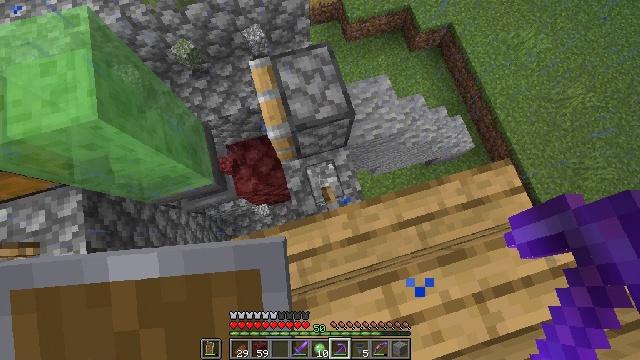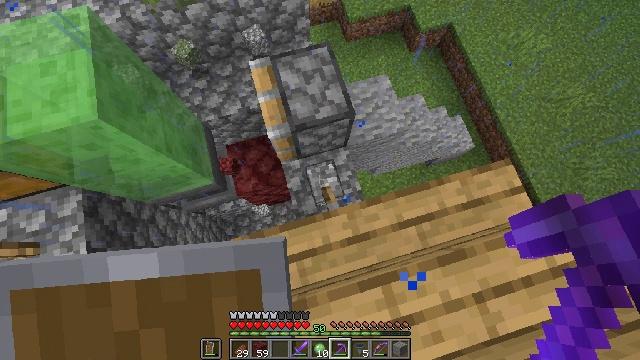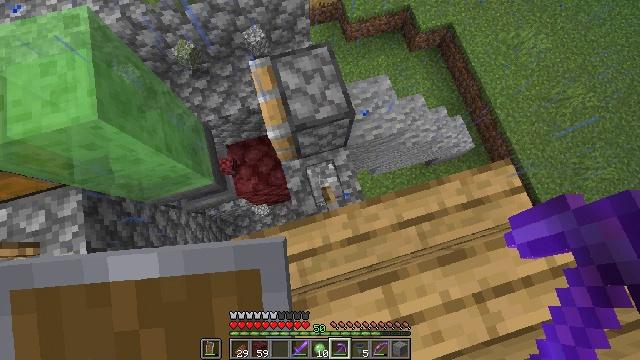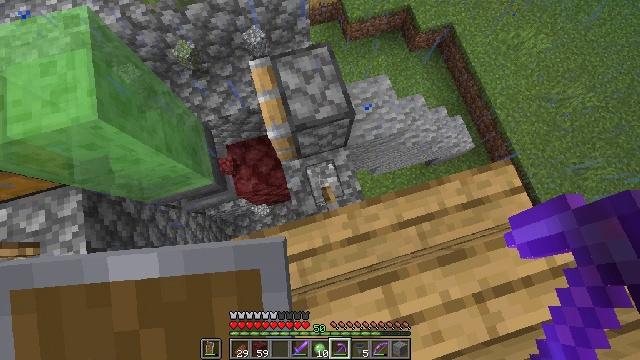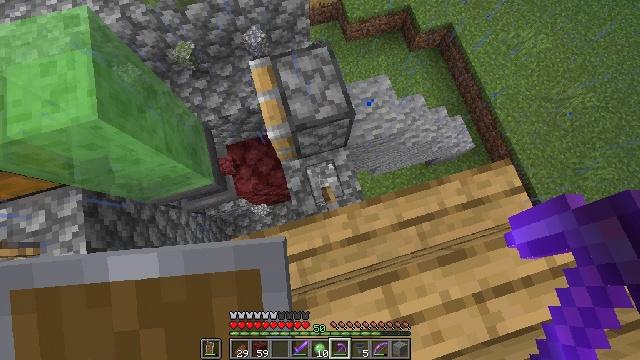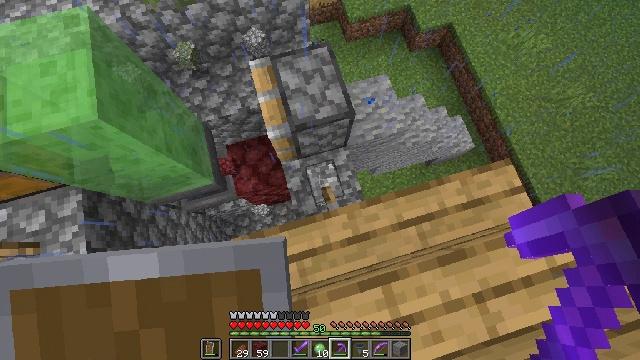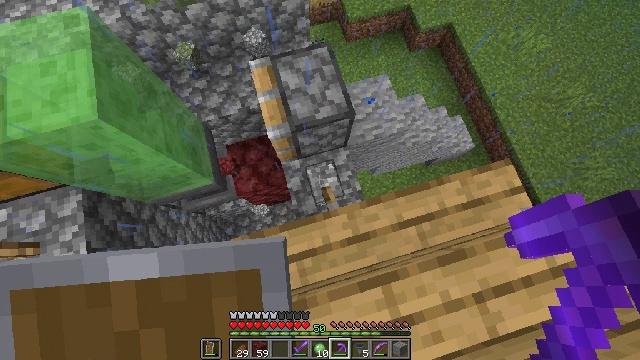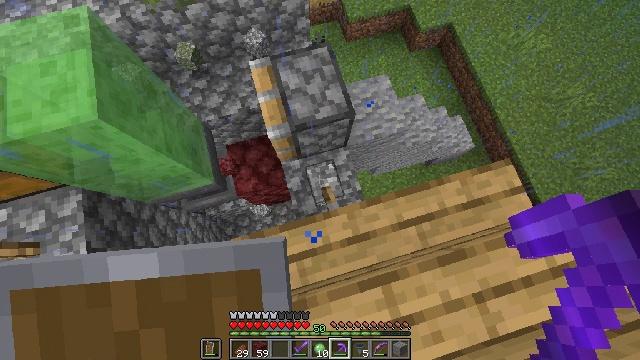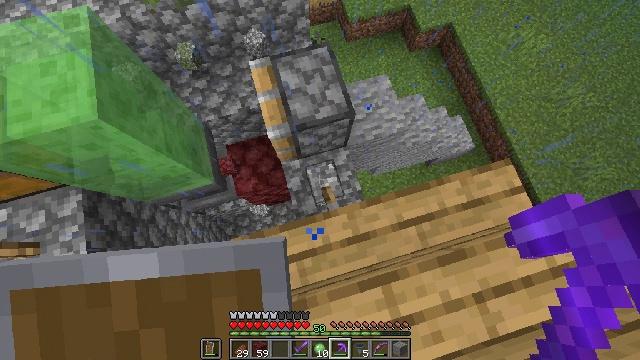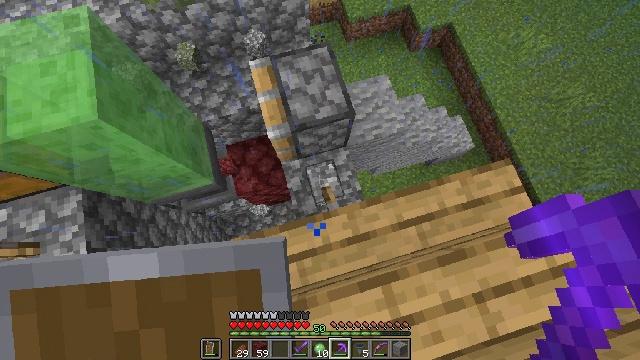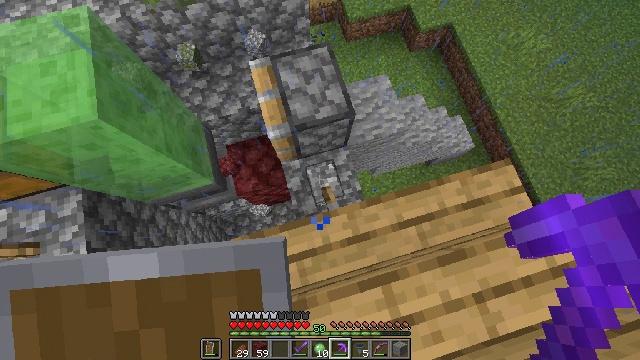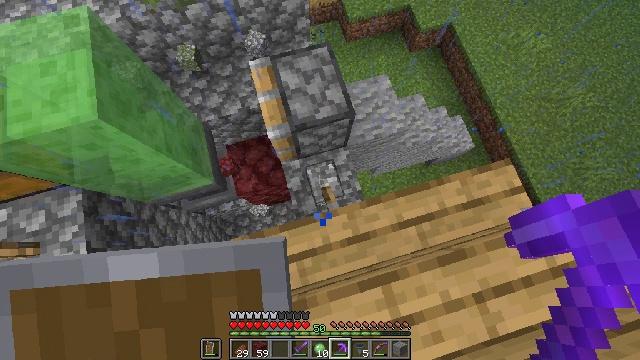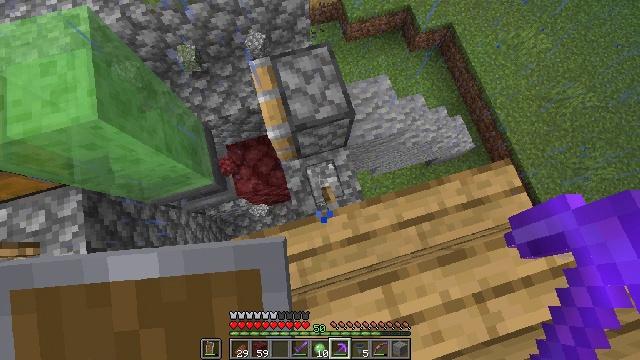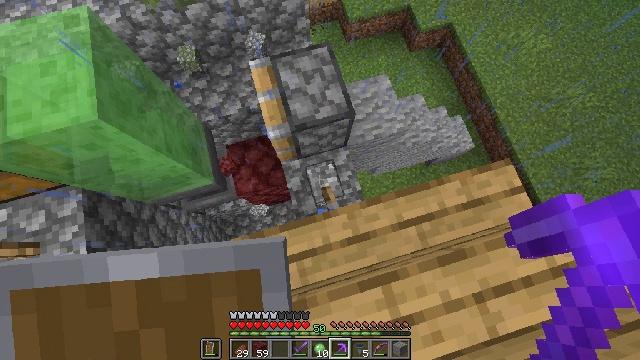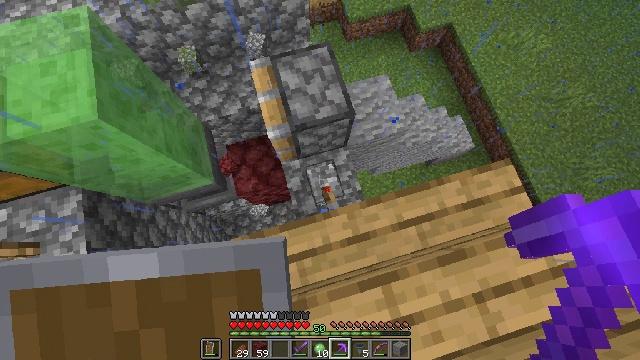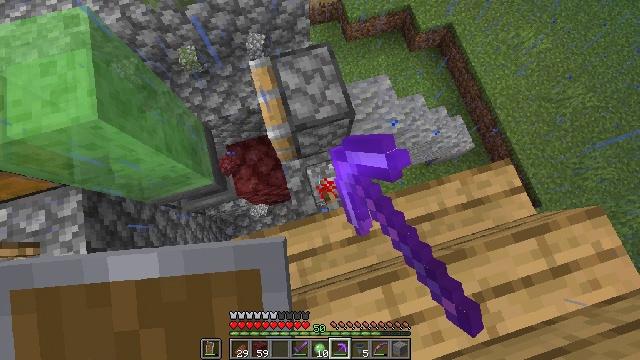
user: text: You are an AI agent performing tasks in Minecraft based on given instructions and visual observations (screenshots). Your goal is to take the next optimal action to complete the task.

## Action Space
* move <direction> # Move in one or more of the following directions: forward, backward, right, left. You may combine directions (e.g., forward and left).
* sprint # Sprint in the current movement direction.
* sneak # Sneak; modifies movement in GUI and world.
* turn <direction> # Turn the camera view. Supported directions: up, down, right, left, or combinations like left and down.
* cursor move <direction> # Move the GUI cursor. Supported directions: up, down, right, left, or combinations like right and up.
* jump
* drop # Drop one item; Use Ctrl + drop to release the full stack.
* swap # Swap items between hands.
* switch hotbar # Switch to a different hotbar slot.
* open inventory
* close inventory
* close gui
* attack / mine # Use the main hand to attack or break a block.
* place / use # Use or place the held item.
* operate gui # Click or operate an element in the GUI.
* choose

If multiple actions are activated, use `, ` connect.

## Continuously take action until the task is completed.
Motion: motion action
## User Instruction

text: Left-click on the lever to pick it up.
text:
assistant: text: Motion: no_op
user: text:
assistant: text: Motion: no_op
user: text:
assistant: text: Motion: no_op
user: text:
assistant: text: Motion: no_op
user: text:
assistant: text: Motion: no_op
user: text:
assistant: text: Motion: no_op
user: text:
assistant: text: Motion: no_op
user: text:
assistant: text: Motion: no_op
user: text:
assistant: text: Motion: no_op
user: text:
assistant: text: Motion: no_op
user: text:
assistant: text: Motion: no_op
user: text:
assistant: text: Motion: no_op
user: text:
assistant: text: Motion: no_op
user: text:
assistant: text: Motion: use / place
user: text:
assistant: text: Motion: use / place
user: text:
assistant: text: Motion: use / place
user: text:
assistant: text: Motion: no_op
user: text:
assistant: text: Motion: no_op
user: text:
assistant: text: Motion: no_op
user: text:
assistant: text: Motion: no_op
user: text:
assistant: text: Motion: no_op
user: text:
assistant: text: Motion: no_op
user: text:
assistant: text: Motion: no_op
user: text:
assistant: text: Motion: no_op
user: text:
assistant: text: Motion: no_op
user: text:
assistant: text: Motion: no_op
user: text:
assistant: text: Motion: no_op
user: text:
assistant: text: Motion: no_op
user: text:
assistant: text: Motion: use / place
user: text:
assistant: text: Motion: use / place